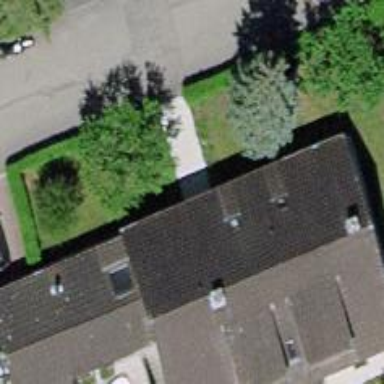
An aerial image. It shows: Simple and straightforward house.